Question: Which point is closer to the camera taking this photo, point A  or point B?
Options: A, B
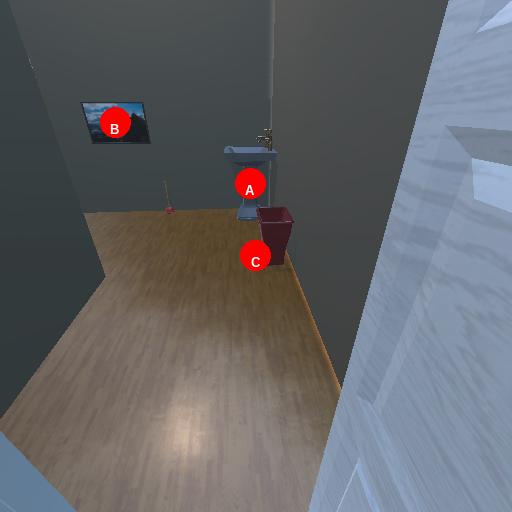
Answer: A